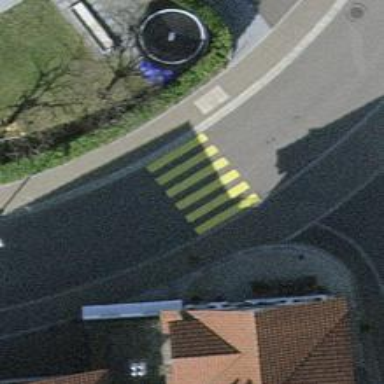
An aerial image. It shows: Zebra crossing on the road.